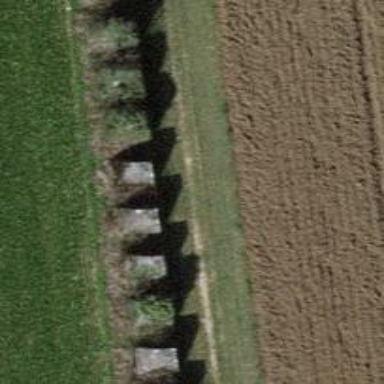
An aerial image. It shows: Block barrier.